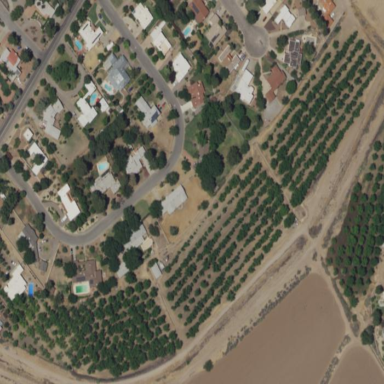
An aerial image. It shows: Orchard.